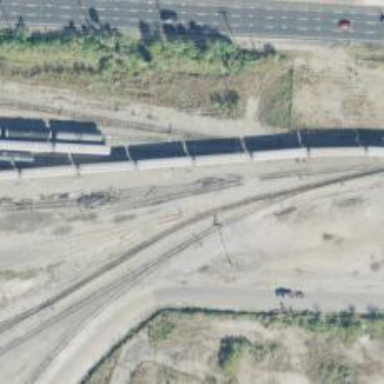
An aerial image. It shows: Railway yard in service.